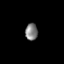
Tissue: prostate
Cell type: T cells
Senescence score: 0.7001
Nuclear area (px): 203
Mean DAPI intensity: 130.384